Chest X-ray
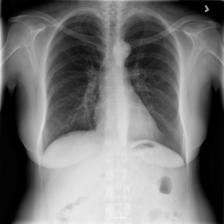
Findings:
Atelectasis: negative
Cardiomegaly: negative
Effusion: negative
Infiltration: negative
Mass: negative
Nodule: negative
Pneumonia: negative
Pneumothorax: negative
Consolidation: negative
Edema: negative
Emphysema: negative
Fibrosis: negative
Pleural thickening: negative
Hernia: negative